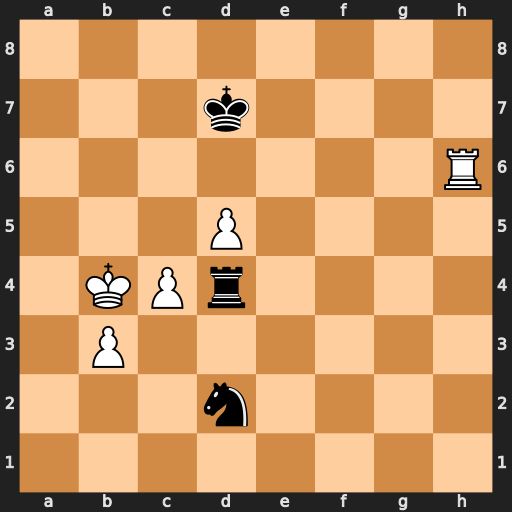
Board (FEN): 8/3k4/7R/3P4/1KPr4/1P6/3n4/8
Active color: w
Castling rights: -
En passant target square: -
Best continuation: Kc3 Nf3 Rf6